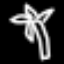
Label: palm tree